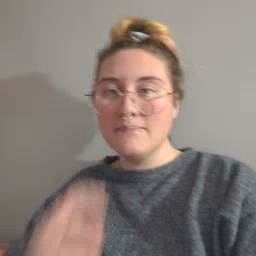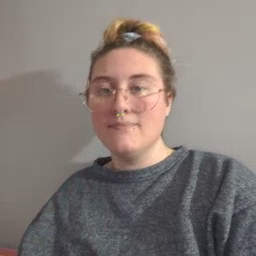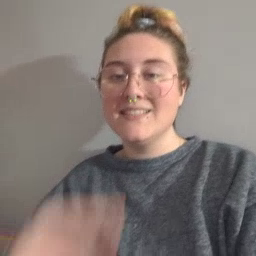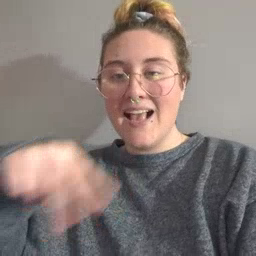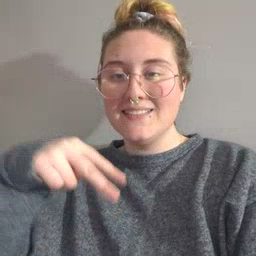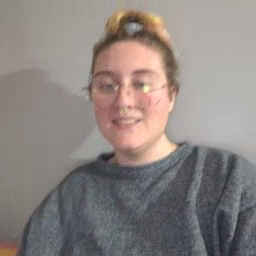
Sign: dance